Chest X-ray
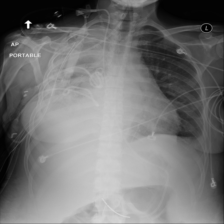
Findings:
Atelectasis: negative
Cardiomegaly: negative
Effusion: negative
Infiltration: negative
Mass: negative
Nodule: negative
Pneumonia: negative
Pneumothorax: negative
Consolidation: negative
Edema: negative
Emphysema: negative
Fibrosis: negative
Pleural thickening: negative
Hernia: negative